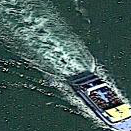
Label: Civil_yacht